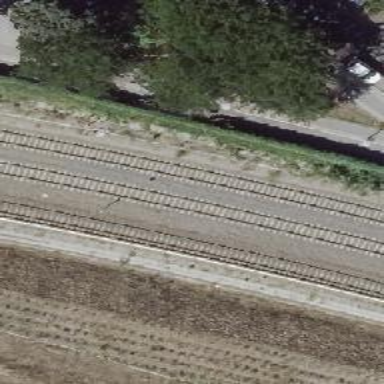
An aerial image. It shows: Solitary milestone along the railway.